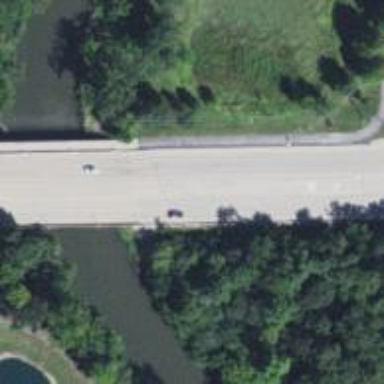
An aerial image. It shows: Bridge on cycleway route.